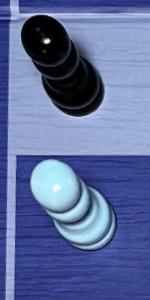
Label: Pawn_White